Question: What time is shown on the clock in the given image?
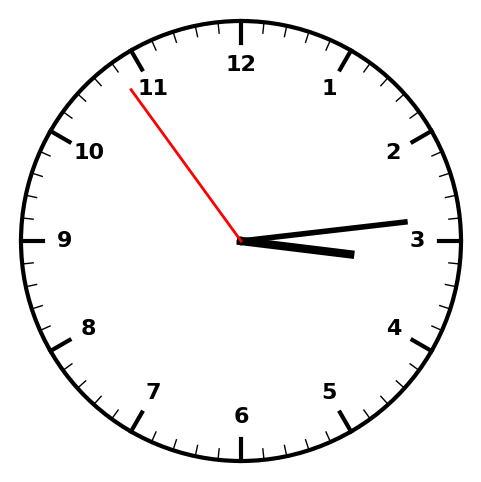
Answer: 03:13:54